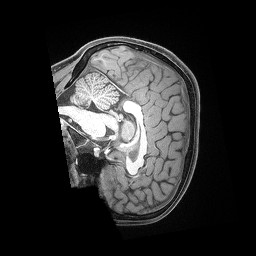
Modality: T1w
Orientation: sagittal
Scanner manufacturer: siemens
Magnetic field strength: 3 T
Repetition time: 2.53 s
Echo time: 0.00169 s